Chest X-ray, PA view. Patient: 41 years old, sex M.
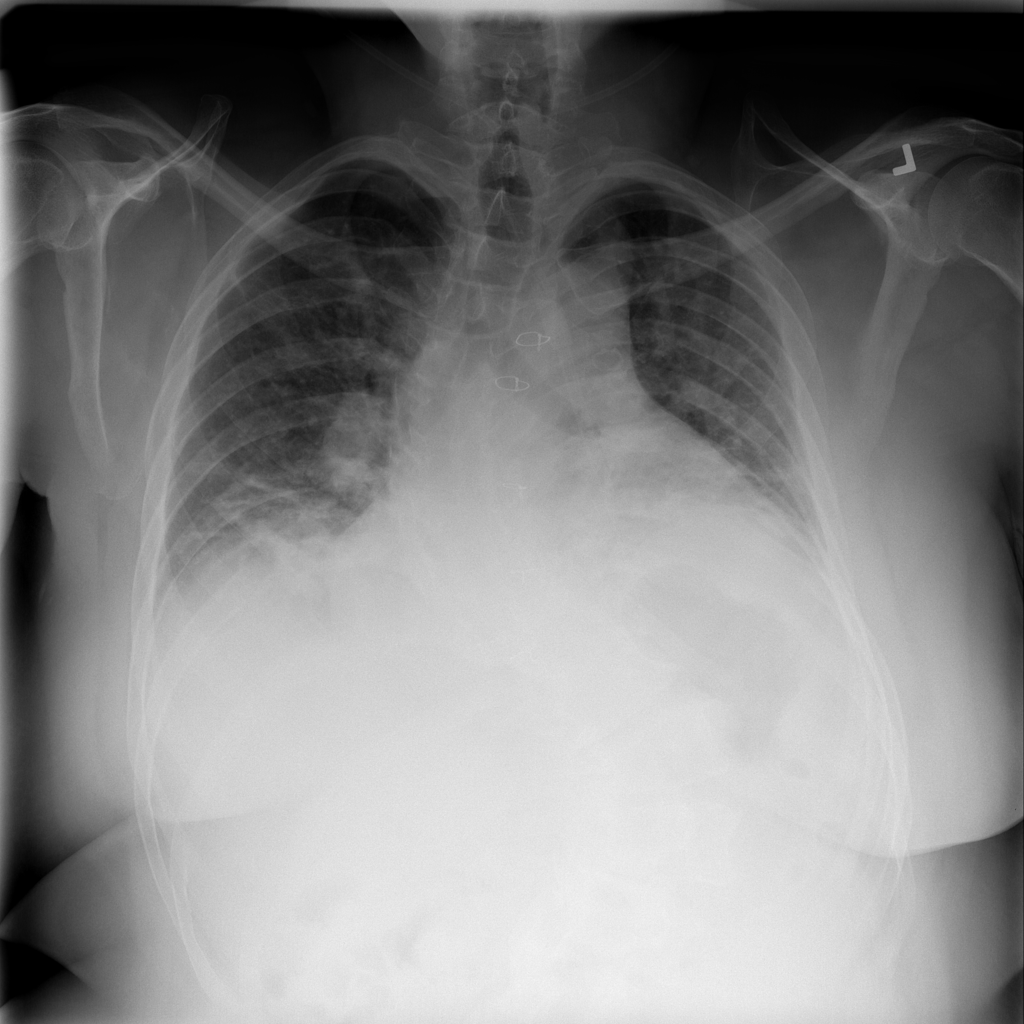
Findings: Atelectasis